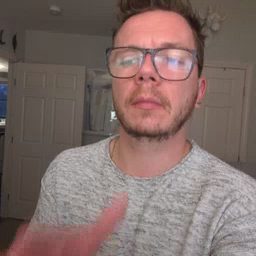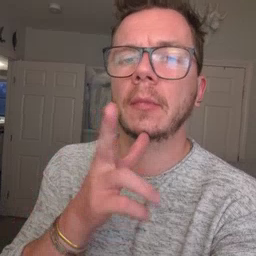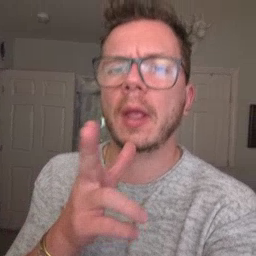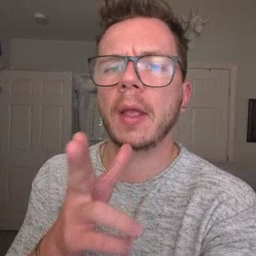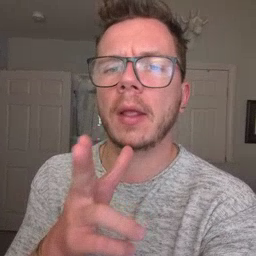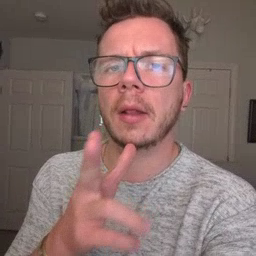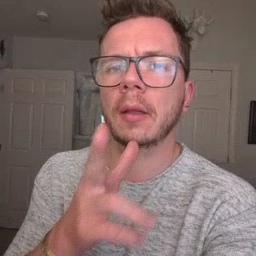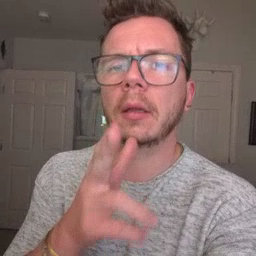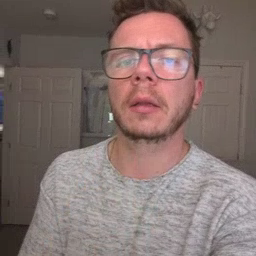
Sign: hen